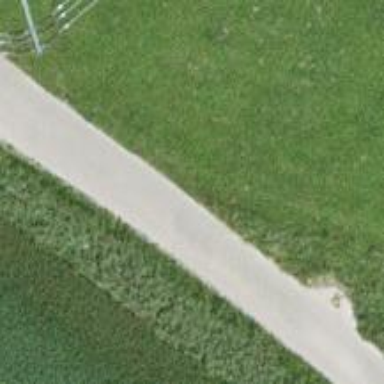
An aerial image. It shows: Unpaved track with grade 1 tracktype.